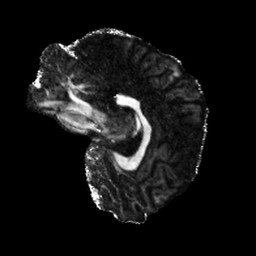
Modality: FA
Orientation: sagittal
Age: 24
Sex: female
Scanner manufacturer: siemens
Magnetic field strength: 6.98 T
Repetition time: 7.776 s
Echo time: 0.076 s